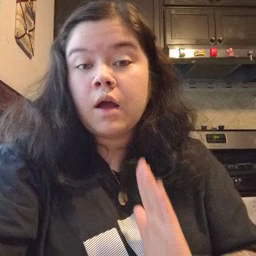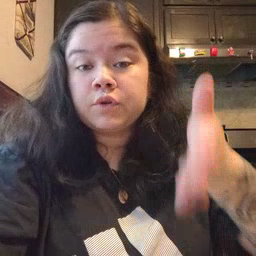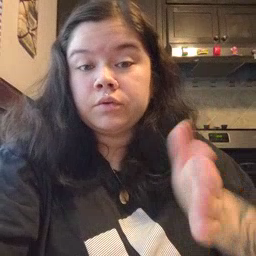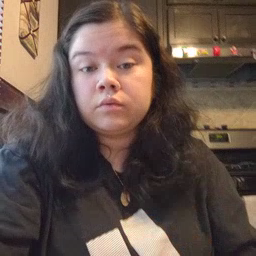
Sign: after